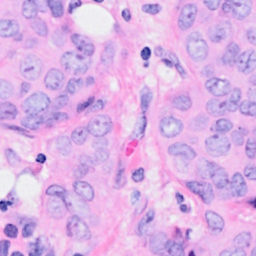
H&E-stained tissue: Breast